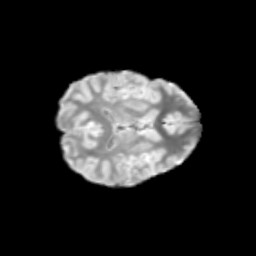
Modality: T2w
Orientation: axial
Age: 10
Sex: male
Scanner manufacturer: siemens
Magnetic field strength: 3 T
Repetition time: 3.8 s
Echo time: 0.07 s